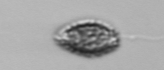
Label: Pseudochattonella_farcimen